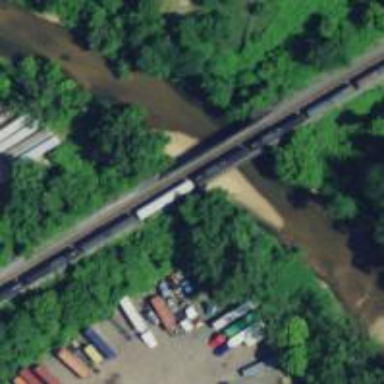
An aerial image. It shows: Railway bridge.